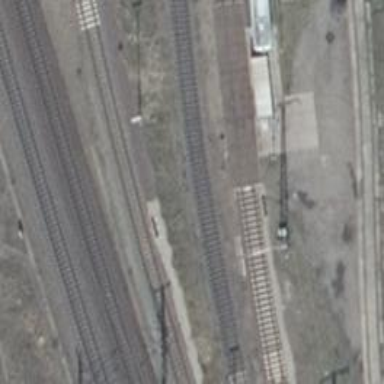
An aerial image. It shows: Railway signal.